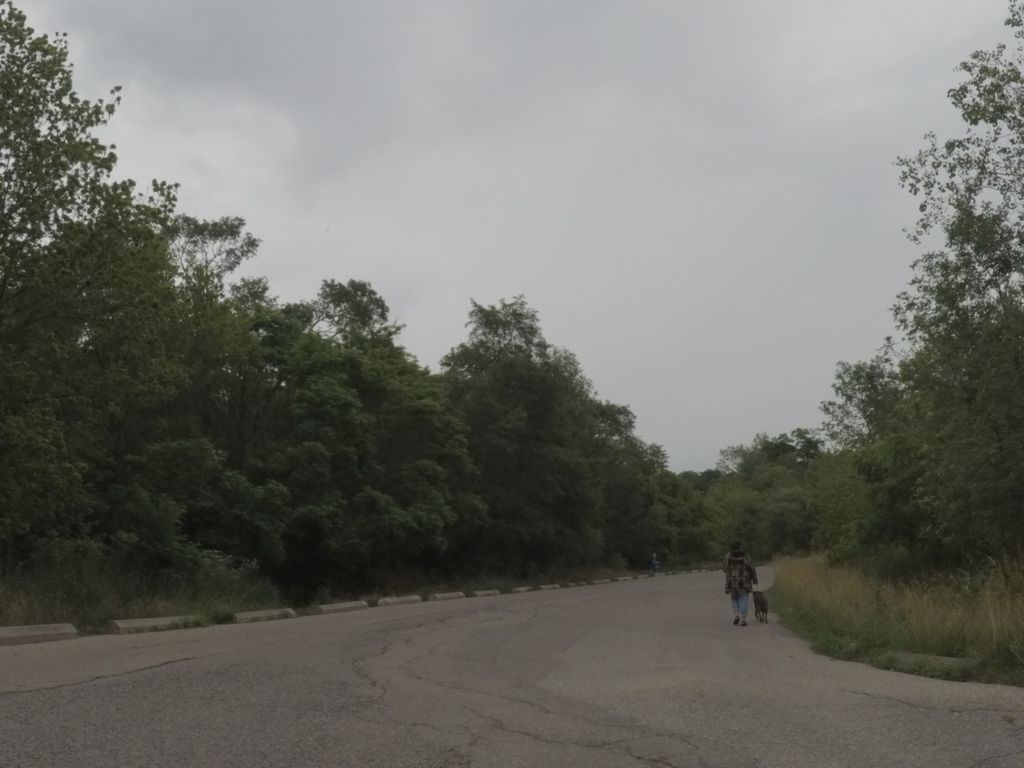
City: toronto